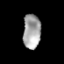
Tissue: prostate
Cell type: T cells
Senescence score: 0.274
Nuclear area (px): 595
Mean DAPI intensity: 164.618